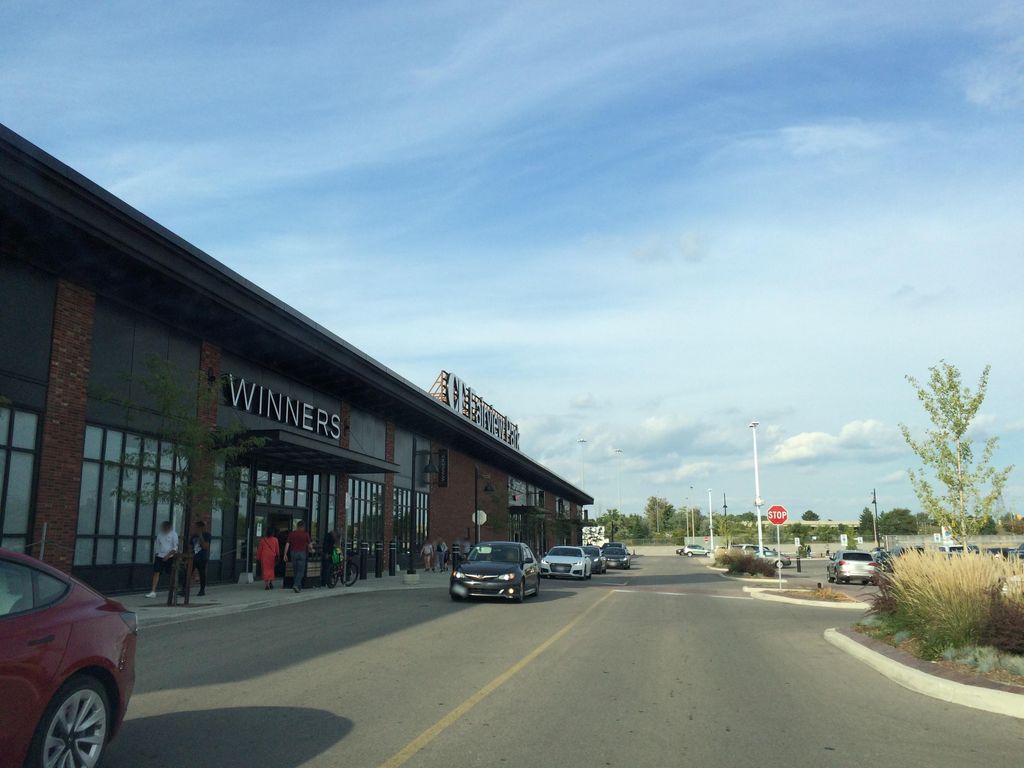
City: kitchener-waterloo